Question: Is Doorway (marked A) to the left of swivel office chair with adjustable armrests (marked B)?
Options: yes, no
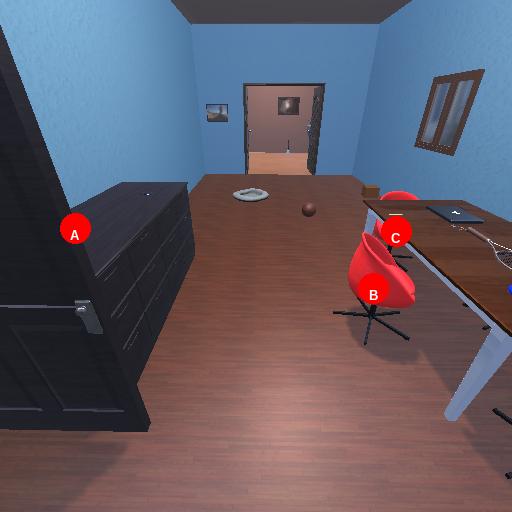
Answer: yes